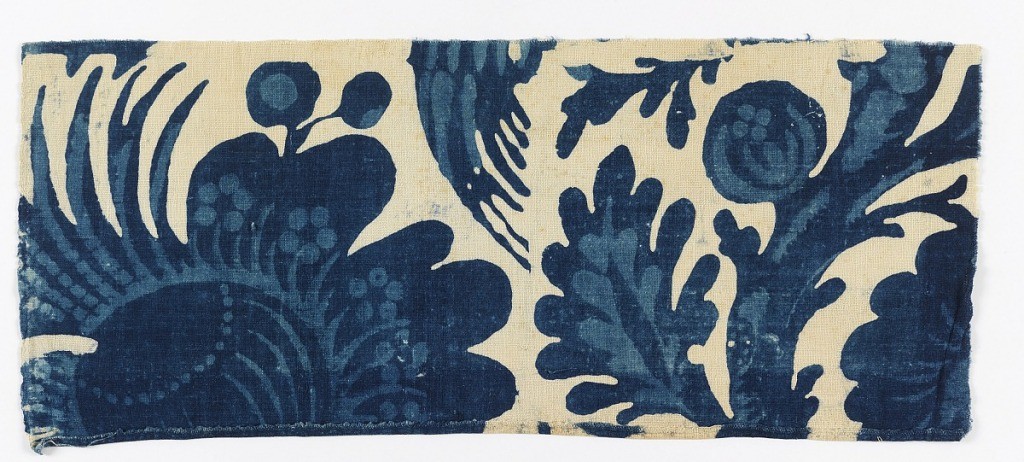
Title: Fragments
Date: late 18th–early 19th century
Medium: cotton Technique: block printed with resist paste, indigo dyed, plain weave
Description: Cotton textile fragments with resist dye showing florals in two shades of blue on white background. Design, incomplete, shows bird in foliage, and large leaf and flower.